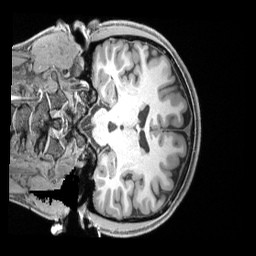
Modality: T1w
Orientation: coronal
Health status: healthy
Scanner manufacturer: siemens
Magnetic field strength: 3 T
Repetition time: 2.4 s
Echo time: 0.00222 s